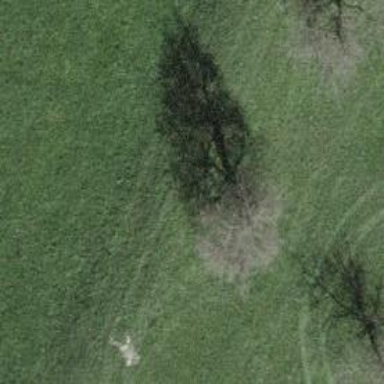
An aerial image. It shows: Beautiful tree in nature.